Field crop: tomato
Growth stage: 1
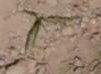
Species: cyperus